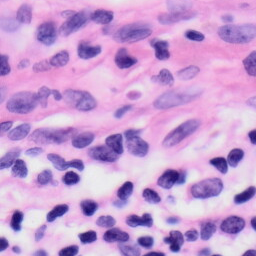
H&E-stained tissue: Skin